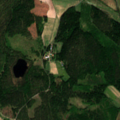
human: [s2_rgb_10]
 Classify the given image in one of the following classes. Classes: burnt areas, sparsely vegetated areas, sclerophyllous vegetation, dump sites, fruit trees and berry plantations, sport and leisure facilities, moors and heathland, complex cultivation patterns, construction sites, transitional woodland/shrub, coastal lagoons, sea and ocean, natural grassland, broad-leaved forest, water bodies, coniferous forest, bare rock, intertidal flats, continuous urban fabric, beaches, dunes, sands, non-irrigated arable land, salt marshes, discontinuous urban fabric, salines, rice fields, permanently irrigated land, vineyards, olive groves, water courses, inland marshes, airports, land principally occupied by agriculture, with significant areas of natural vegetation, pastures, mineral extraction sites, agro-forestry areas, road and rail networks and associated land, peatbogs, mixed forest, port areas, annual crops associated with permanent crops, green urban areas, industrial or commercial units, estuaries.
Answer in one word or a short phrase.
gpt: coniferous forest, mixed forest, transitional woodland/shrub